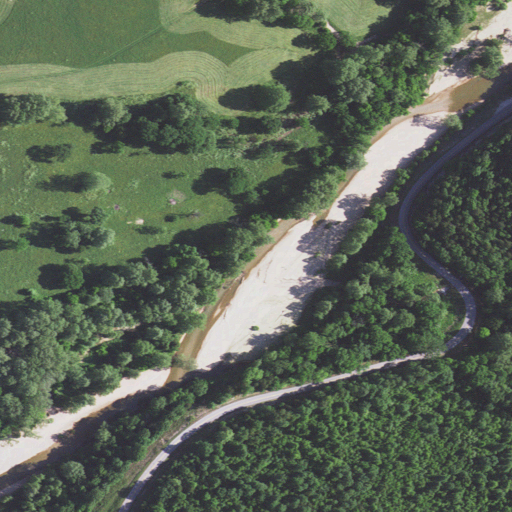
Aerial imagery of valley in Missouri named Sugarcamp Hollow containing deciduous forest, pasture, open development, mixed forest, low intensity development, and medium intensity development